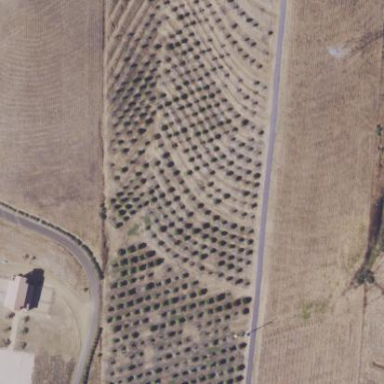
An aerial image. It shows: Orchard.